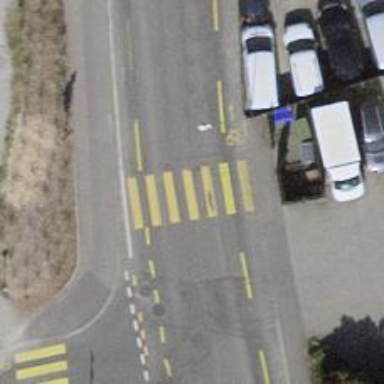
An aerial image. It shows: Uncontrolled footway crossing with markings.